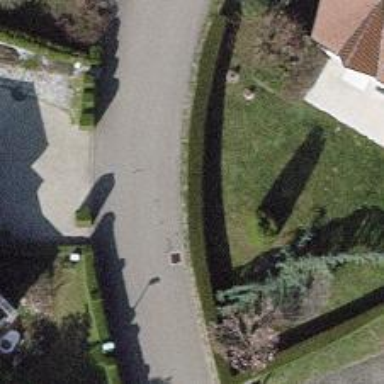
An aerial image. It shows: Hedge acting as barrier.